Question: Count the number of objects in the diagram.
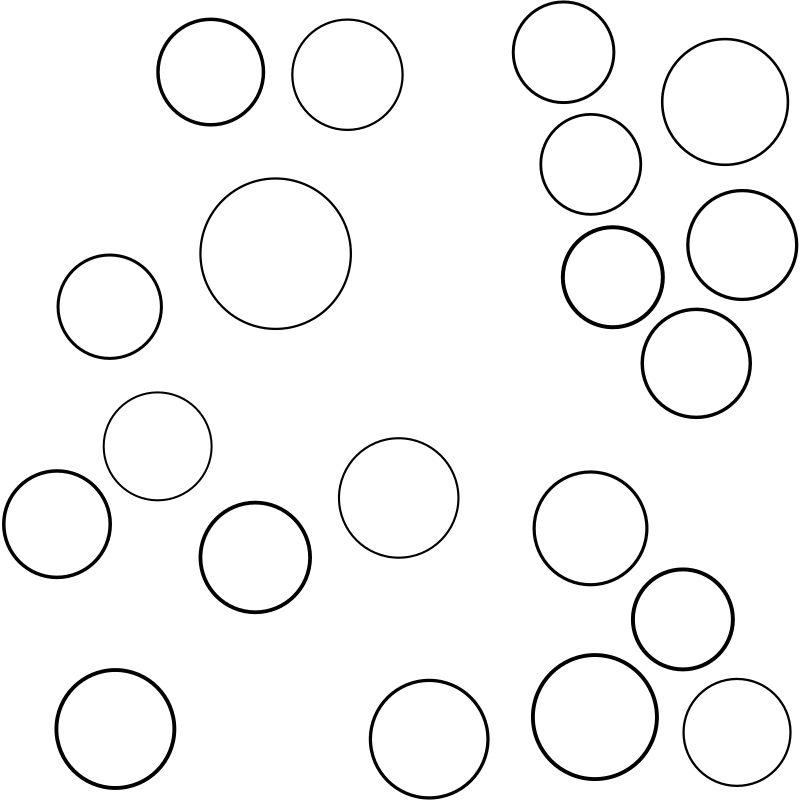
Answer: 20